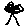
Label: tree